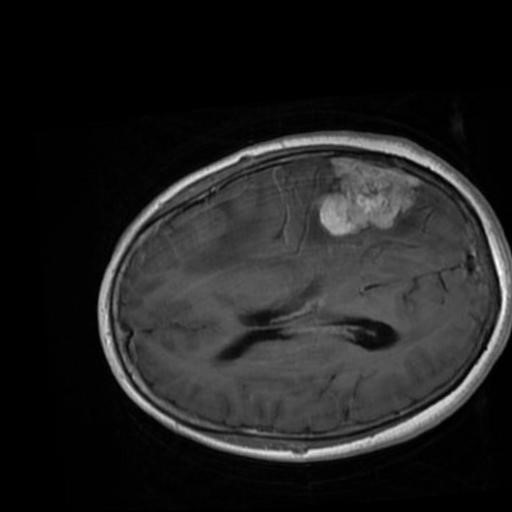
Label: brain_menin